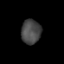
Tissue: lung
Cell type: Epithelial cells
Senescence score: 0.2086
Nuclear area (px): 470
Mean DAPI intensity: 71.651